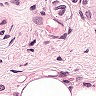
Metastatic tissue present: yes